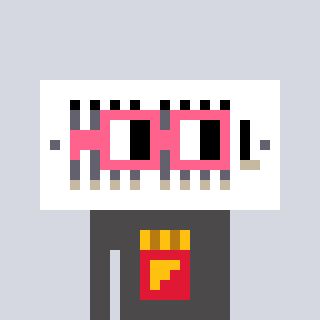
a pixel art character with square pink glasses, a vent-shaped head and a grayscale-colored body on a cool background